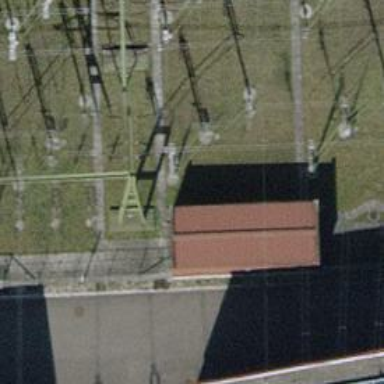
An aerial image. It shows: Power line carrying busbar.